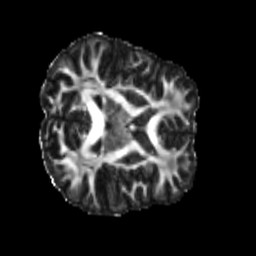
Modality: FA
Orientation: axial
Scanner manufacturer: siemens
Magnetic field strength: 3 T
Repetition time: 4 s
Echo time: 0.0594 s